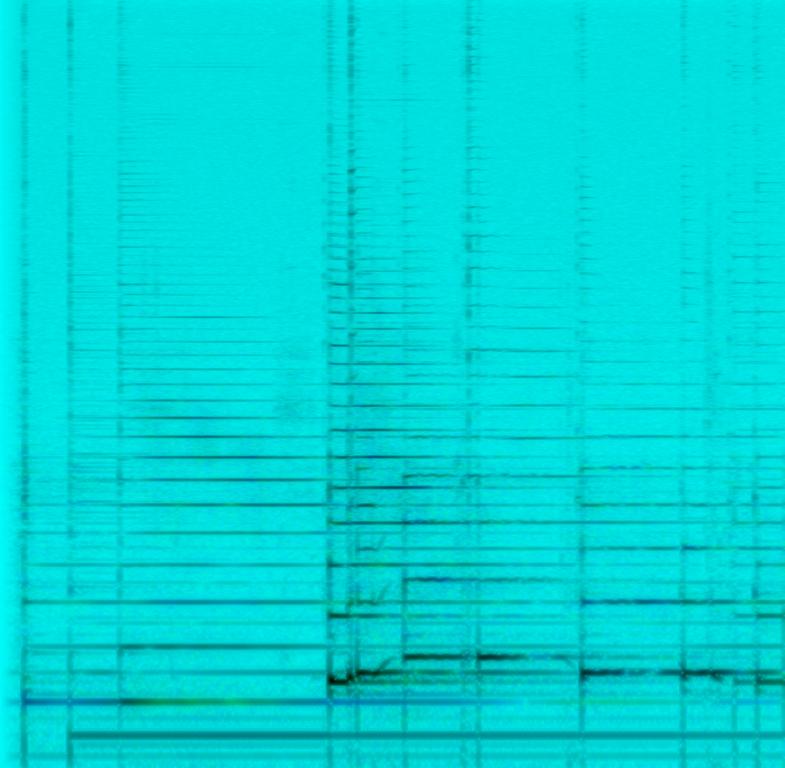
The music features a stringed instrument playing a melody. I'm not sure what instrument it is, it sounds oriental. I can say for sure it's not an acoustic guitar. This instrument has a synth delay effect on, meaning whenever a note is played, a device plays that same note with the sound of a synth.